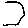
Label: hexagon